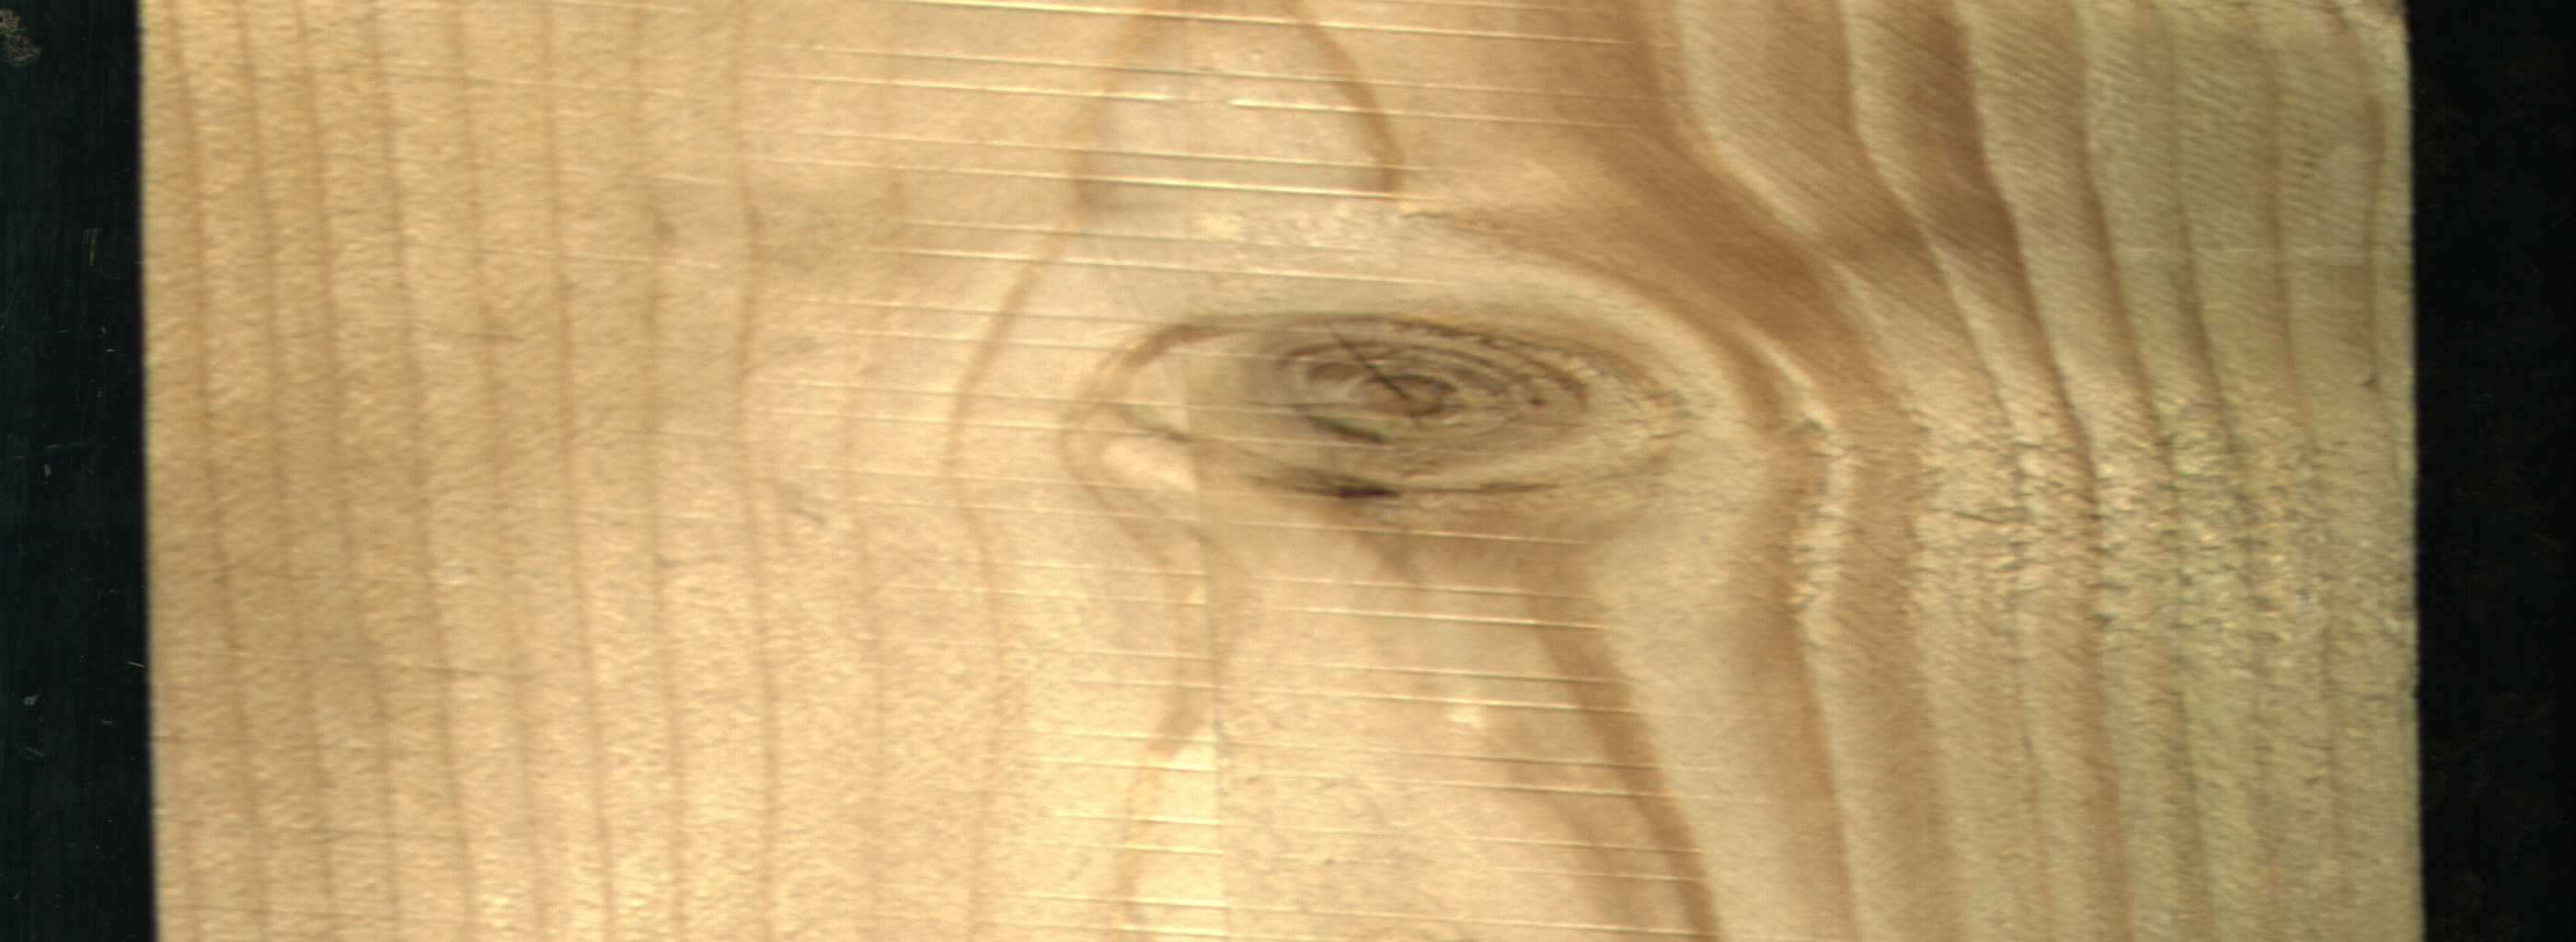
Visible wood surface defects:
knot_with_crack